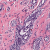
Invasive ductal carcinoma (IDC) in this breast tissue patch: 1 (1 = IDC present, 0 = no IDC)